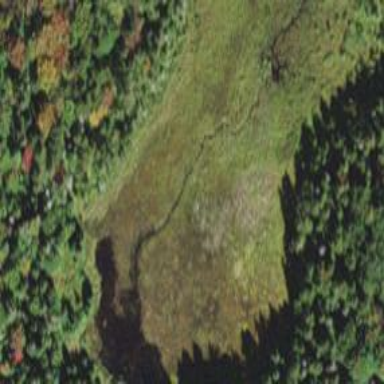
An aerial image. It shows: Marshy wetland area.